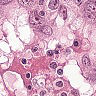
Metastatic tissue present: yes